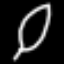
Label: leaf